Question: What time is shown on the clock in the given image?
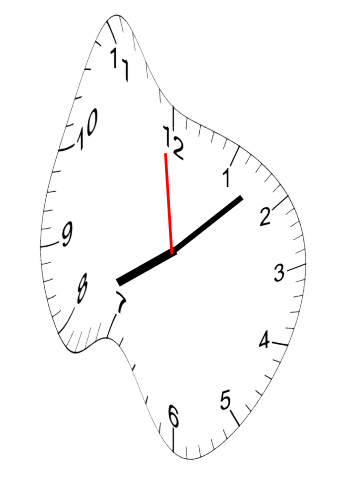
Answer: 08:07:59